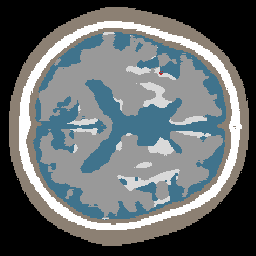
Label: lesion